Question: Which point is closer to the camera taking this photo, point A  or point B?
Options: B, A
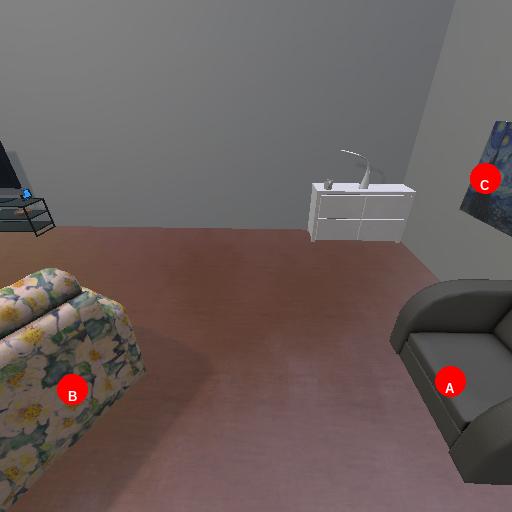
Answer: B